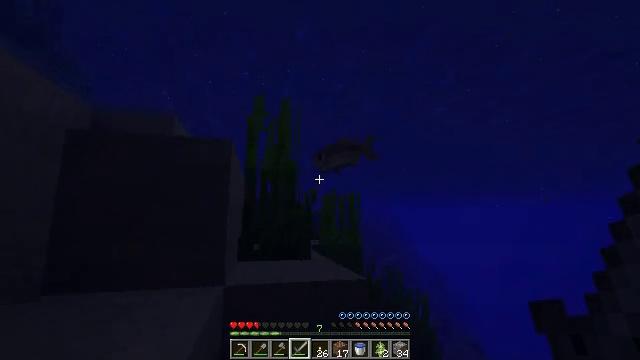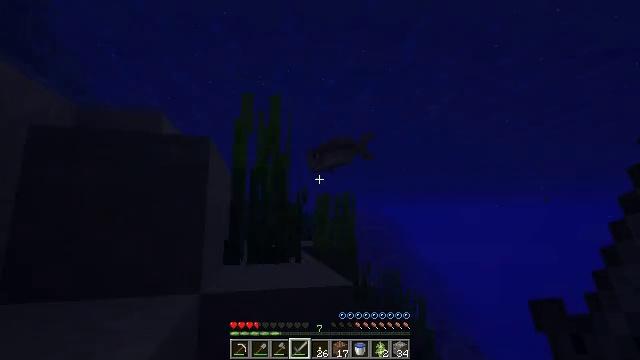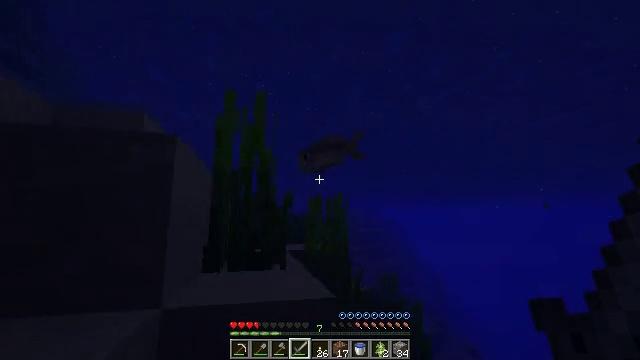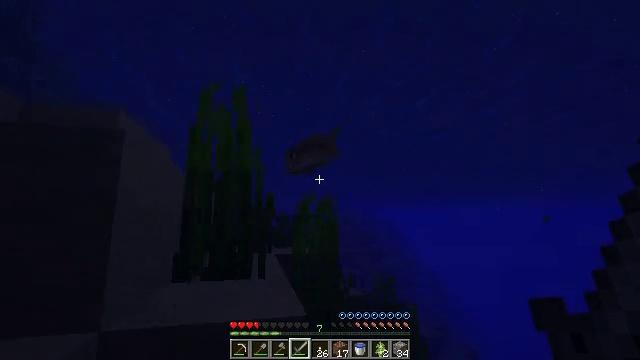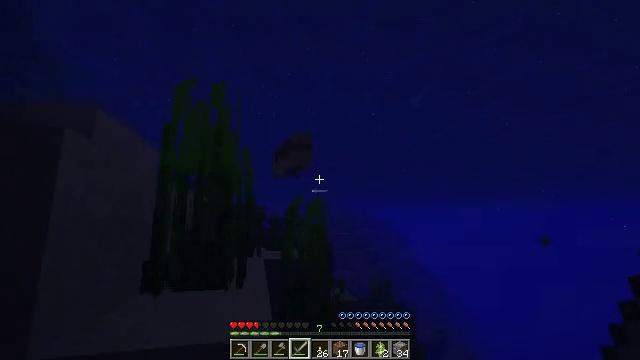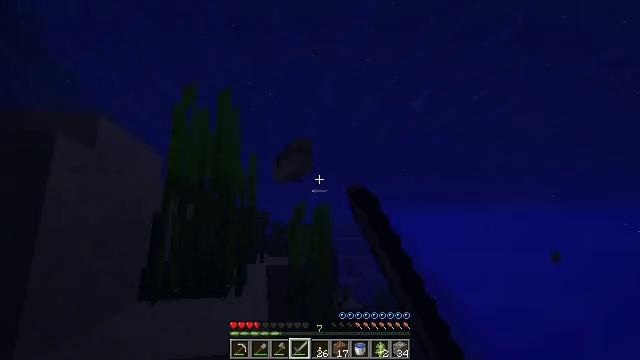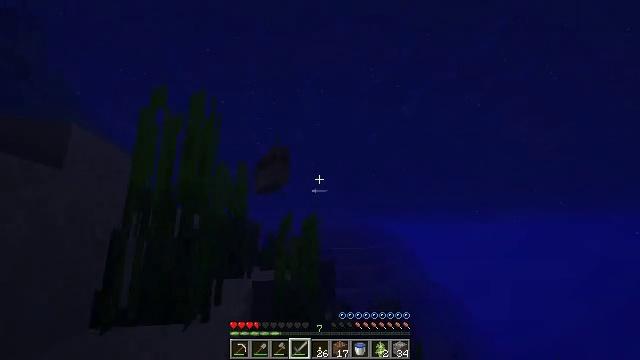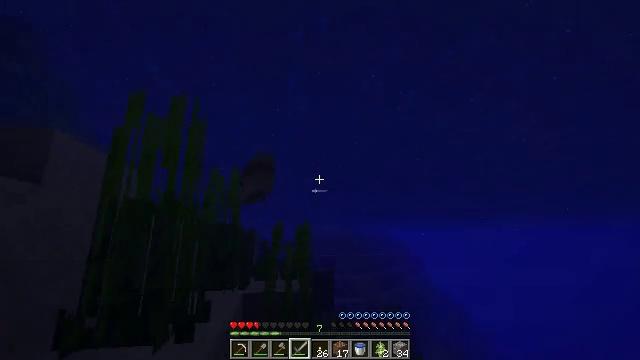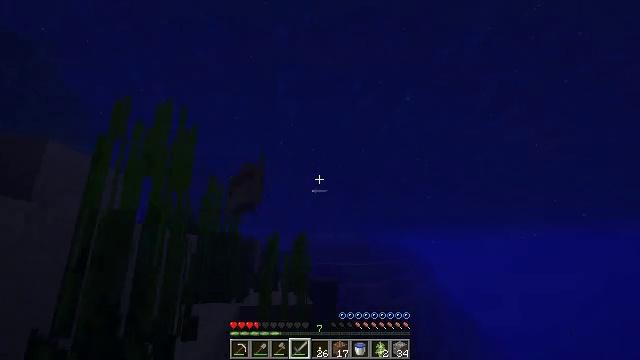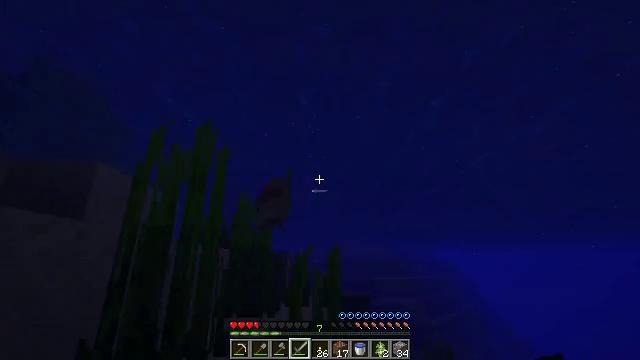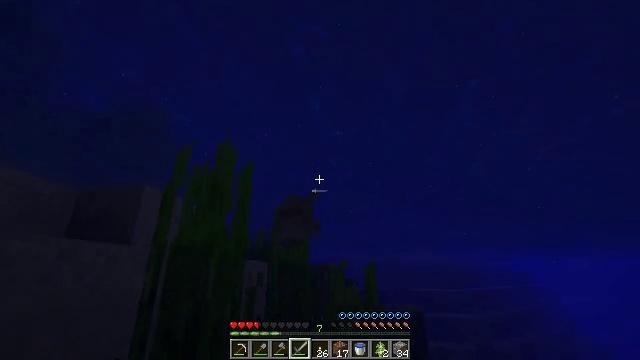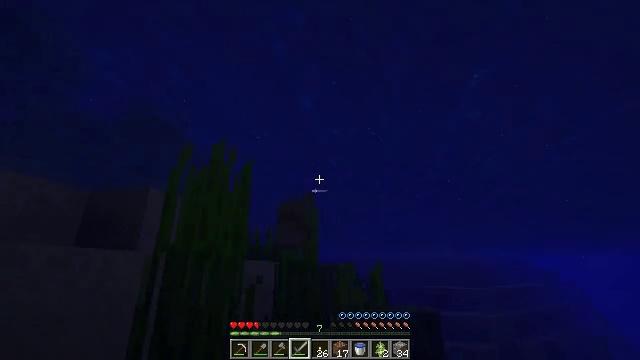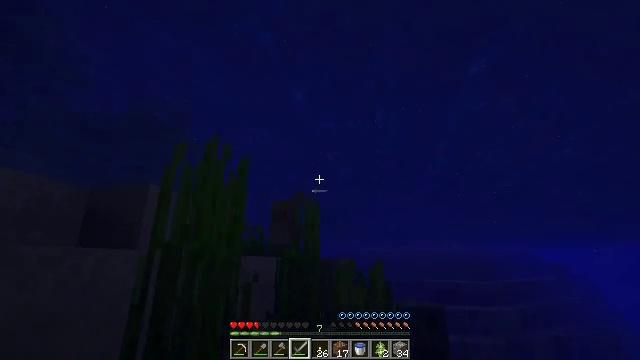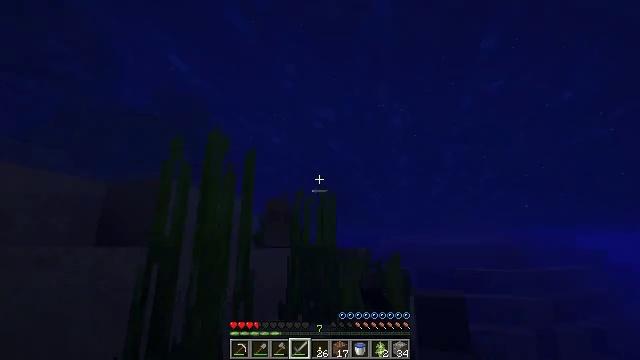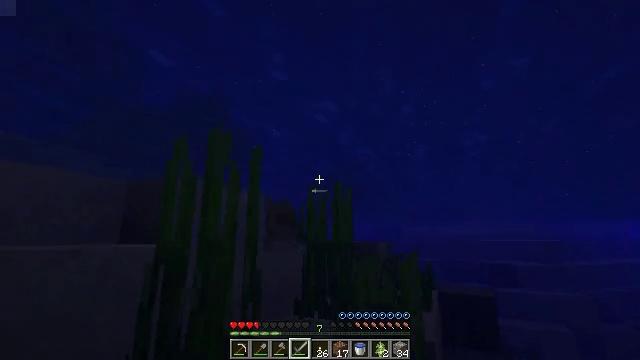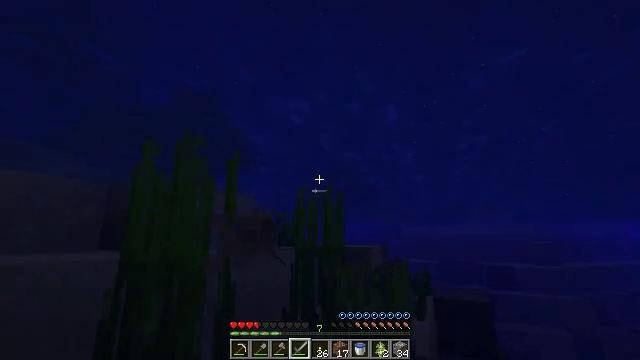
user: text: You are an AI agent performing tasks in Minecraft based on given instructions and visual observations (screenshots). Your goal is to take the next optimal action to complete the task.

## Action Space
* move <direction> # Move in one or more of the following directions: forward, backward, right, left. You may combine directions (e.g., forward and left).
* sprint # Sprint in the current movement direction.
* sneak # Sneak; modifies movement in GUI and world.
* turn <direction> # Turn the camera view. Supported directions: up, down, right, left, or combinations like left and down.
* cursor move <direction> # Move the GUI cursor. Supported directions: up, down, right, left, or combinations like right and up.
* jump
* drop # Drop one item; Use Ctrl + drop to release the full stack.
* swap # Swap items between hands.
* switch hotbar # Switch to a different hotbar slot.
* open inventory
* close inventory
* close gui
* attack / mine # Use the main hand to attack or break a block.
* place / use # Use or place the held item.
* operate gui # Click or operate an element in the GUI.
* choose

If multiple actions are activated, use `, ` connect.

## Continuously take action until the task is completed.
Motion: motion action
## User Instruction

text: Mine tall seagrass from underwater.
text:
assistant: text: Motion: move forward and move right, sprint
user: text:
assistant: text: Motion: move forward and move right, sprint
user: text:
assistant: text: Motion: move forward and move right, sprint
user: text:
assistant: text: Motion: move forward and move right, sprint, attack / mine
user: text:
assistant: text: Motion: move forward and move right, sprint, turn left and up, attack / mine
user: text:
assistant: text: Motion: move forward and move right, sprint, turn up
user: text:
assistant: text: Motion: move forward and move right, sprint, turn up
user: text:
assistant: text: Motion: move forward and move right, sprint, turn left and up, attack / mine
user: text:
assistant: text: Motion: move forward and move right, sprint, turn left and up, attack / mine
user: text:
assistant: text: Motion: move forward, sprint, turn left and up, attack / mine
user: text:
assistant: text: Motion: move forward, sprint, turn left
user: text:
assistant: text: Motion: move forward, sprint, turn left and down, attack / mine
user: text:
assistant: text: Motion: move forward, sprint, turn left and down, attack / mine
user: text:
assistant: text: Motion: move forward, sprint, turn left and down, attack / mine
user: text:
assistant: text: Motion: move forward, sprint, attack / mine
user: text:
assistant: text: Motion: move forward, sprint, turn down, attack / mine
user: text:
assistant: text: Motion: move forward and move right, sprint, turn down, attack / mine
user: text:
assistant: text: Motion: move forward and move right, sprint, turn left and down
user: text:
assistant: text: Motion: move forward and move right, sprint, turn left and down, attack / mine
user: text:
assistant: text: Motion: move forward, sprint, turn left and down, attack / mine
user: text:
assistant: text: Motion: move forward, sprint, turn left and down, attack / mine
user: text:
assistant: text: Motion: move forward, sprint, turn left and down, attack / mine
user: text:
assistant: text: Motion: sprint, turn left and down
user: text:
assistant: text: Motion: sprint, attack / mine